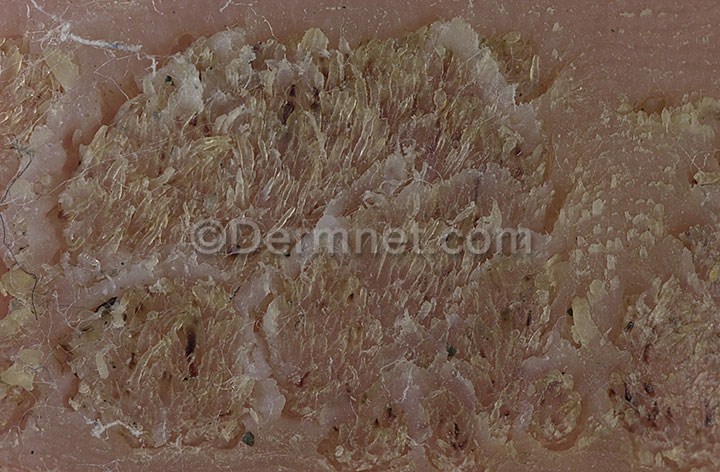
Disease: Warts Molluscum and other Viral Infections